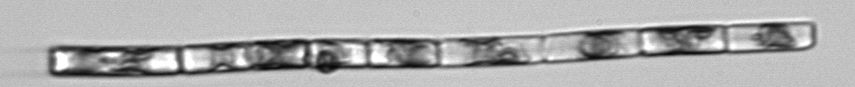
Label: Guinardia_delicatula